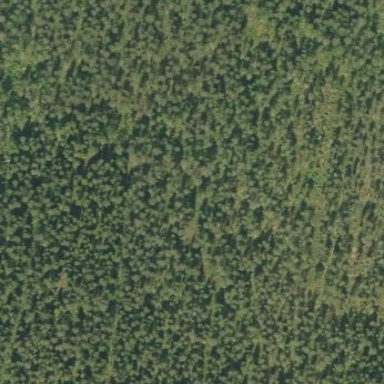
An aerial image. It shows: Woodland with needle-leaved trees.